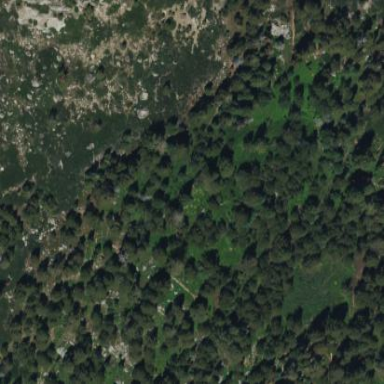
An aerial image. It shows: Wet meadow with wooded vegetation.